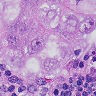
Metastatic tissue present: yes